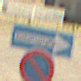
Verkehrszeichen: EinbahnstrasseRechtsweisend
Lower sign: EingeschraenktesHalteverbot
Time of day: MorningAfternoon
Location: Outdoor (Suburban)
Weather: Clear
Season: NotSpecified
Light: Natural